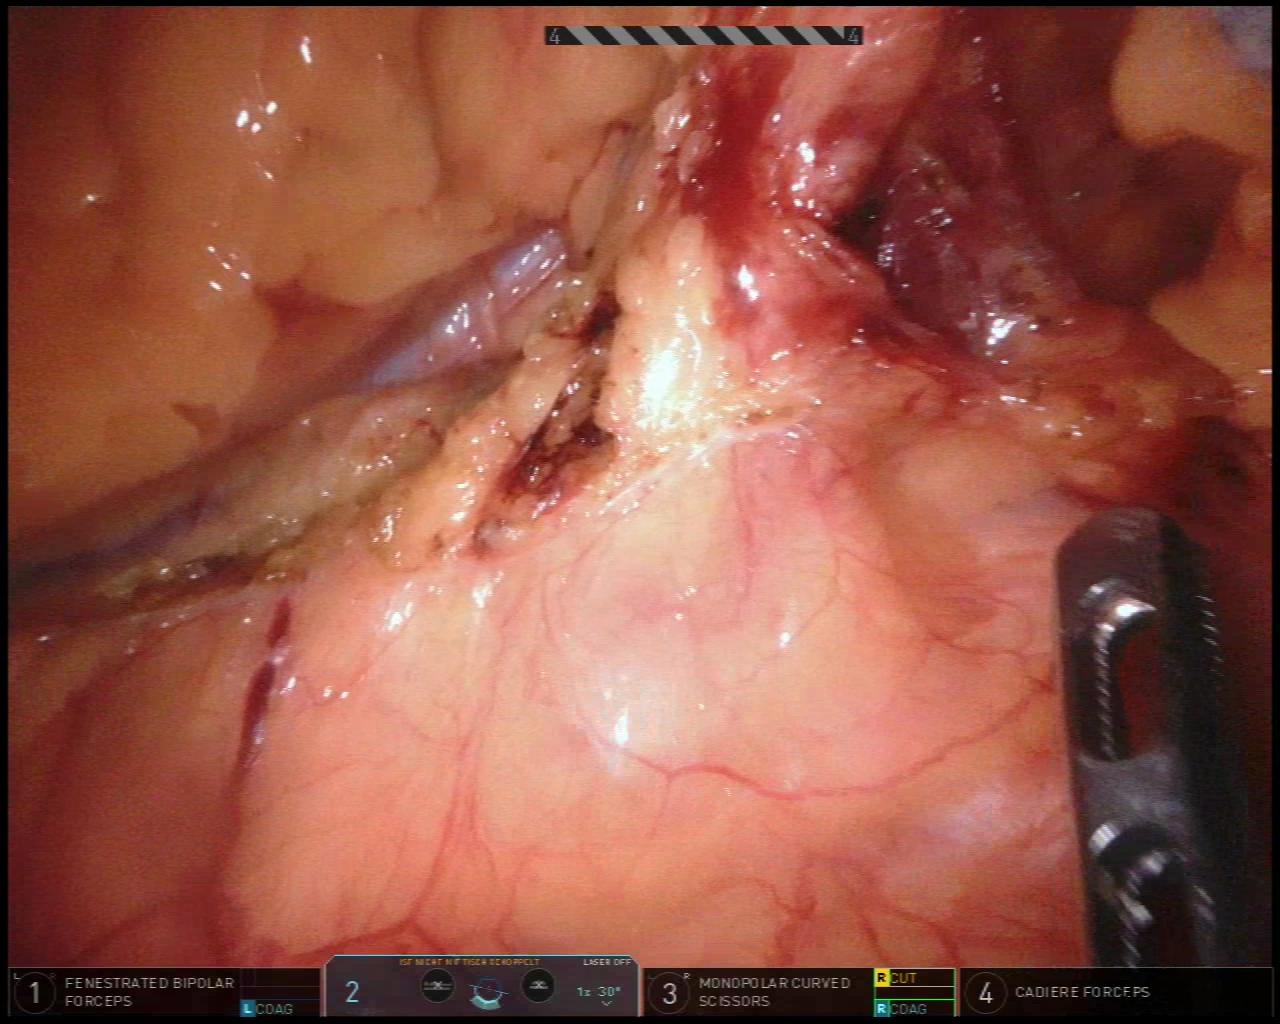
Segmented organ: intestinal_veins
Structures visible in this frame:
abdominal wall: no
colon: no
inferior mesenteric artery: yes
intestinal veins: yes
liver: no
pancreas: no
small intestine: no
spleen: no
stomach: no
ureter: no
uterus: no
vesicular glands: no